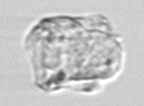
Label: detritus_transparent